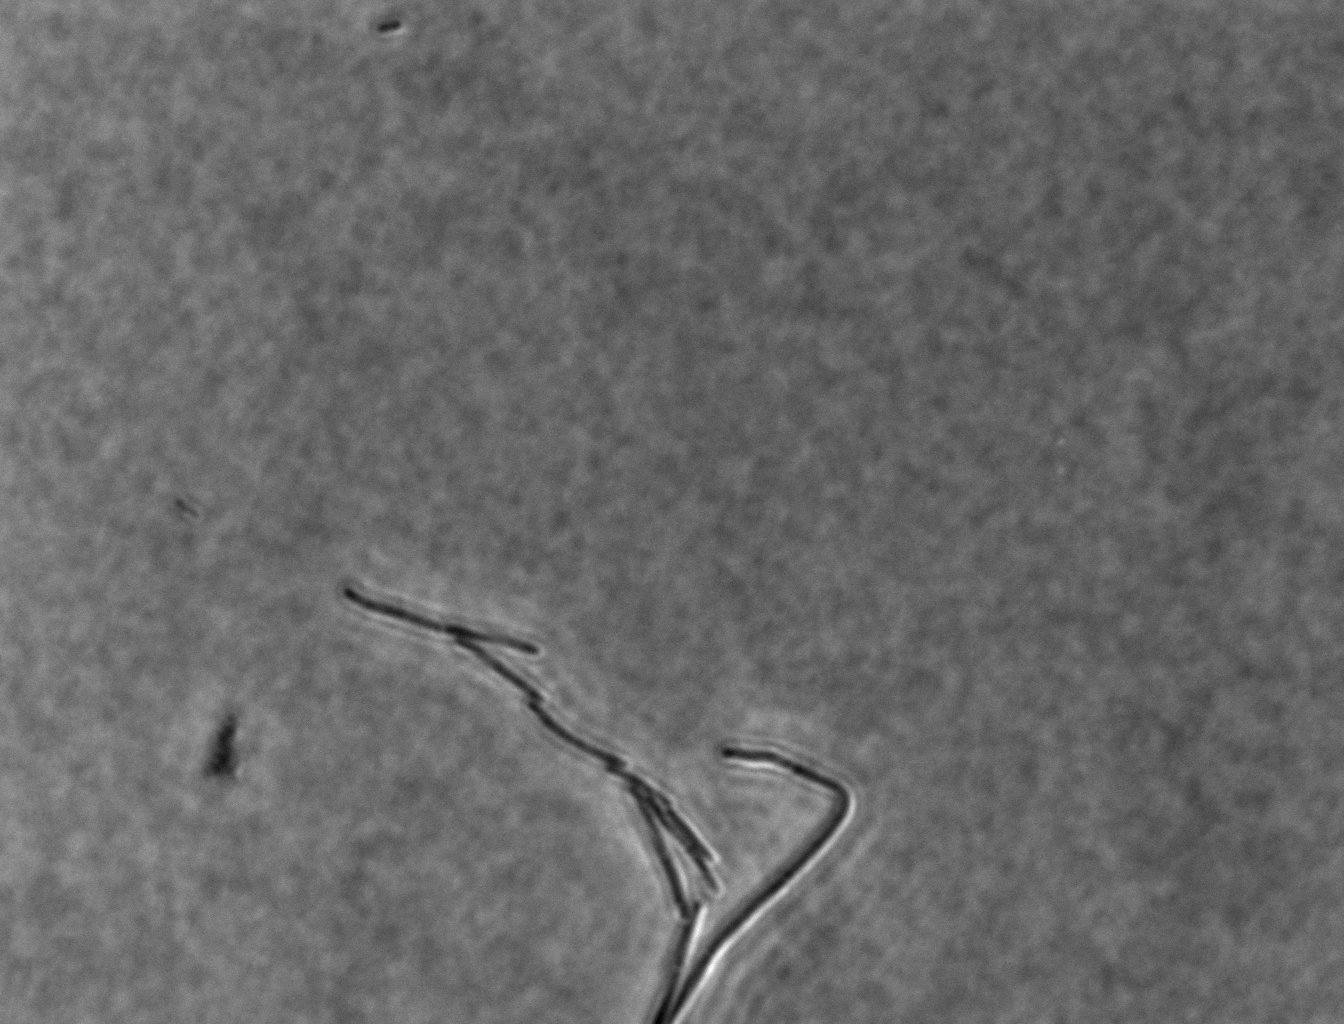
Defocused phase contrast microscopy, 60x objective, 3 h incubation